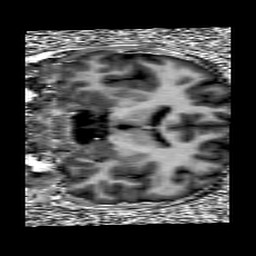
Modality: UNIT1
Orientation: coronal
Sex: male
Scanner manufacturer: siemens
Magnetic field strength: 3 T
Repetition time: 5 s
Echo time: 0.00368 s